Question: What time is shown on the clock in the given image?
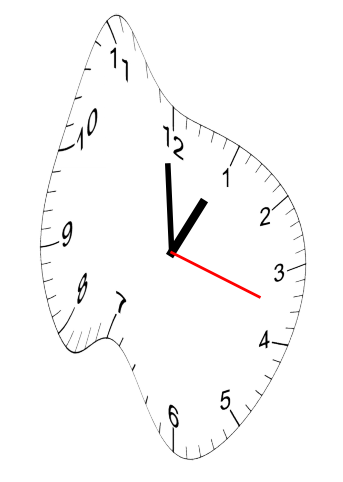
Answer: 12:59:18